Question: I have installed SilverStripe on several servers successfully in the past (but I'm not a SilverStripe expert). This time my SS install fails to work and I'm at a loss how to fix it.
- - - -
I've tried deleting and re-installing silverstripe twice. (2.4.7 and 2.4.6) Both times the problem recurs.
A strange thing is that this server is already running two other silverstripe sites (both of which I installed without a hitch). All three websites are accessed via different domains. I tried accessing this install via another domain thinking there might be something wrong with how this third domain is configured but that didn't help either.
What should I try now? I'm stumped.
Thanks in advance.
> Check your root .htaccess file. Make sure RewriteBase is set to /
Checked. <URL>
> Indeed the javascrip URL is strange. Check if there is anything unusual about what's being returned from the previous POST request. Is the site running in dev, test or live mode?
I can't see anything unusual in the POST request.
The site is running in DEV mode. Switching to LIVE mode and the problem disappears. Also the second GET request only shows up in DEV mode.
<URL>.
<URL>.
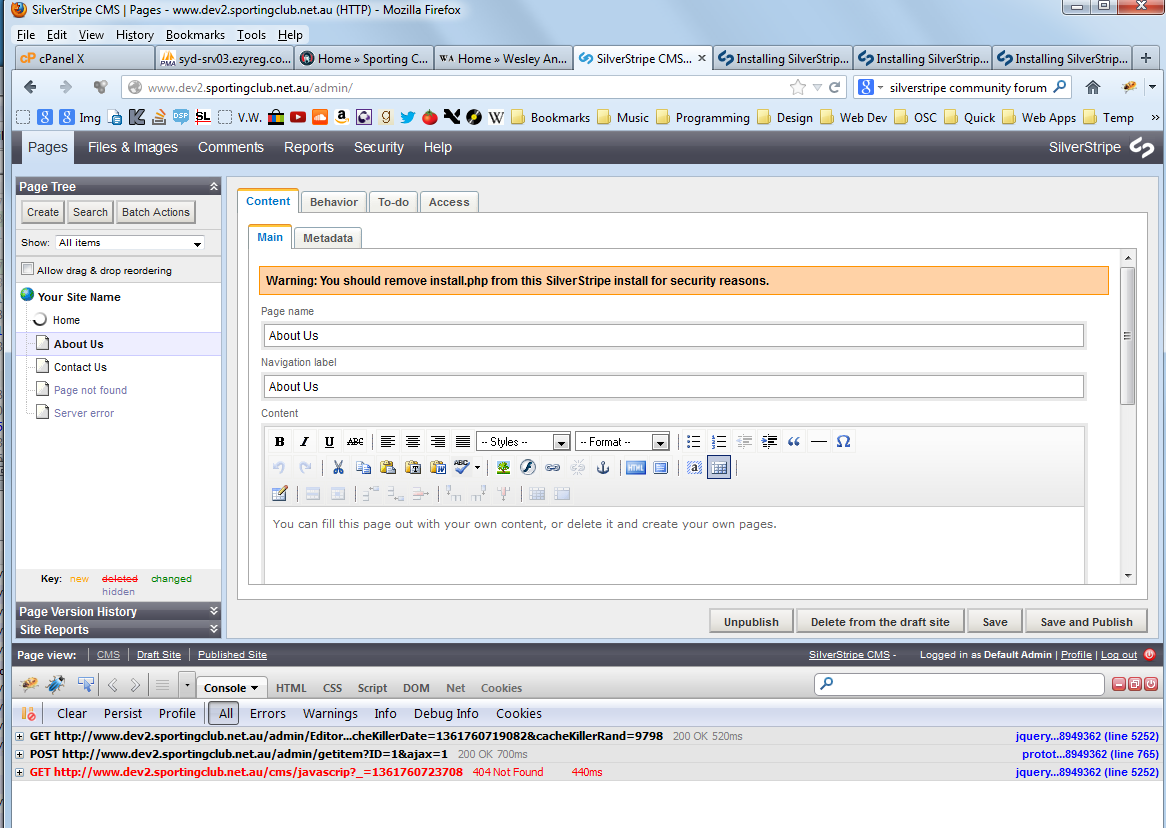
Answer: This is a work around more than a fix but if you'd rather be coding than bug hunting it might be worth a go! (remember to log out of SS before doing this fix)
In your mysite/_config.php file change
'''
Director::set_environment_type("dev");
'''
to
'''
if(!isset($_GET['isDev']))
Director::set_environment_type("dev");
else
Director::set_environment_type("live");
'''
Then you can develop the website in dev mode normally and to use the admin in live mode and avoid the bug you just go to:
N.B. might find a proper answer when pastebin.com isn't overloaded and I can see your responses!